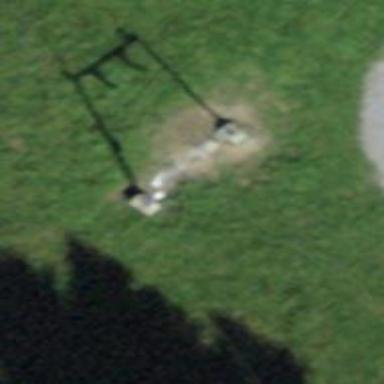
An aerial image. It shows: Pylon used for aerialway.